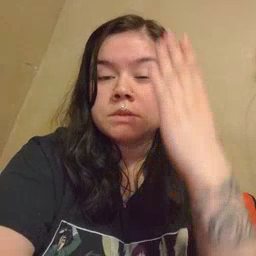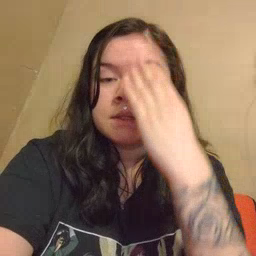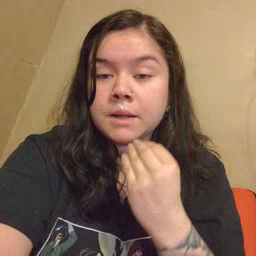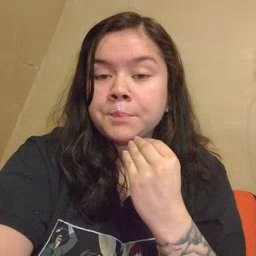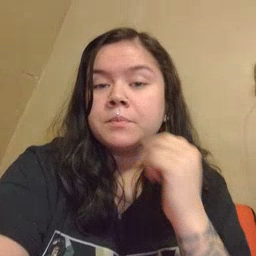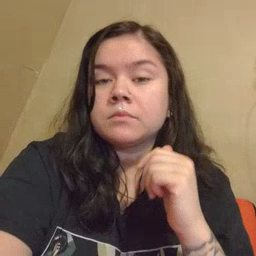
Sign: sleep